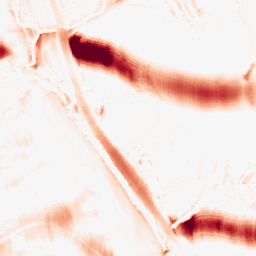
Category: morphological
Decomposition family: morphological_ellipse
Decomposition parameters: operation: opening
width: 50
height: 20
Upsampling method: quartic
Upsampling parameters: scale: 2
Upsampling scale: 2